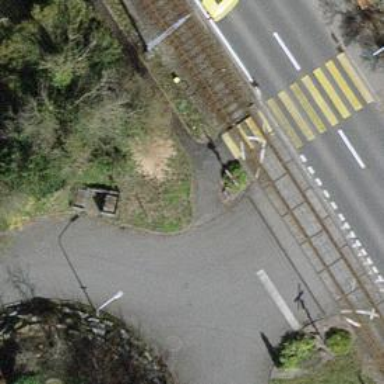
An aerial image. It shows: Railway crossing with lights.